Question: I have two Tables: Users and Permission. They share 2 columns with the same name, so I need to copy values of those 2 columns from 'Users' to 'Permission'. However, .
See the diagram for further understanding:

What SQL command should I use to perform this feat?
Thanks!
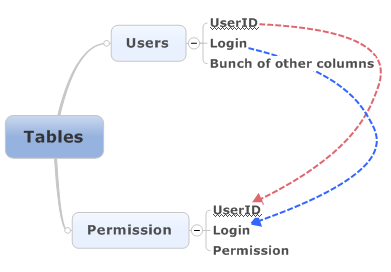
Answer: '''
insert into permission( userid, login, permission )
select UserId, login, 0 from users
'''